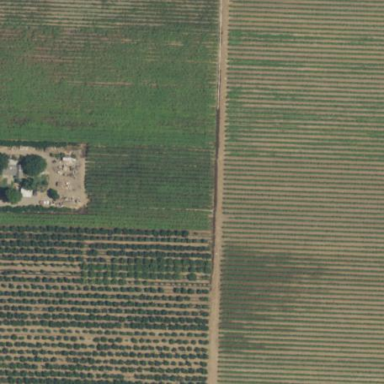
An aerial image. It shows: Orchard.